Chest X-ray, PA view. Patient: 36 years old, sex M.
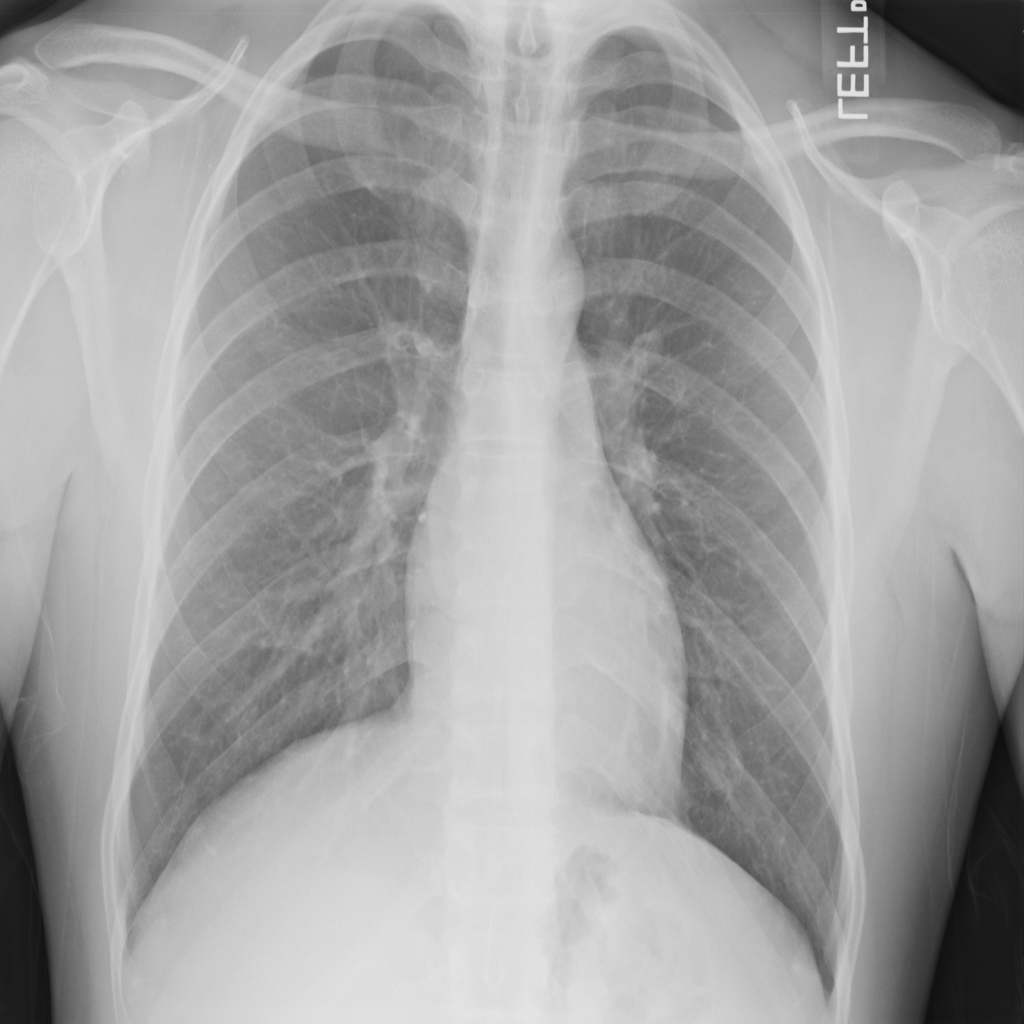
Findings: No Finding